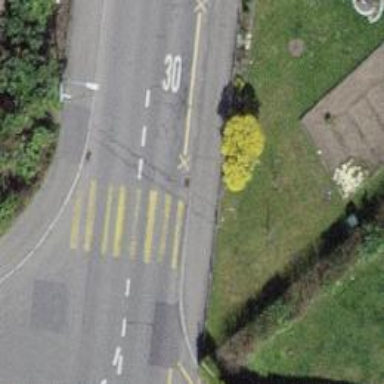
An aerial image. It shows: Kerb barrier.